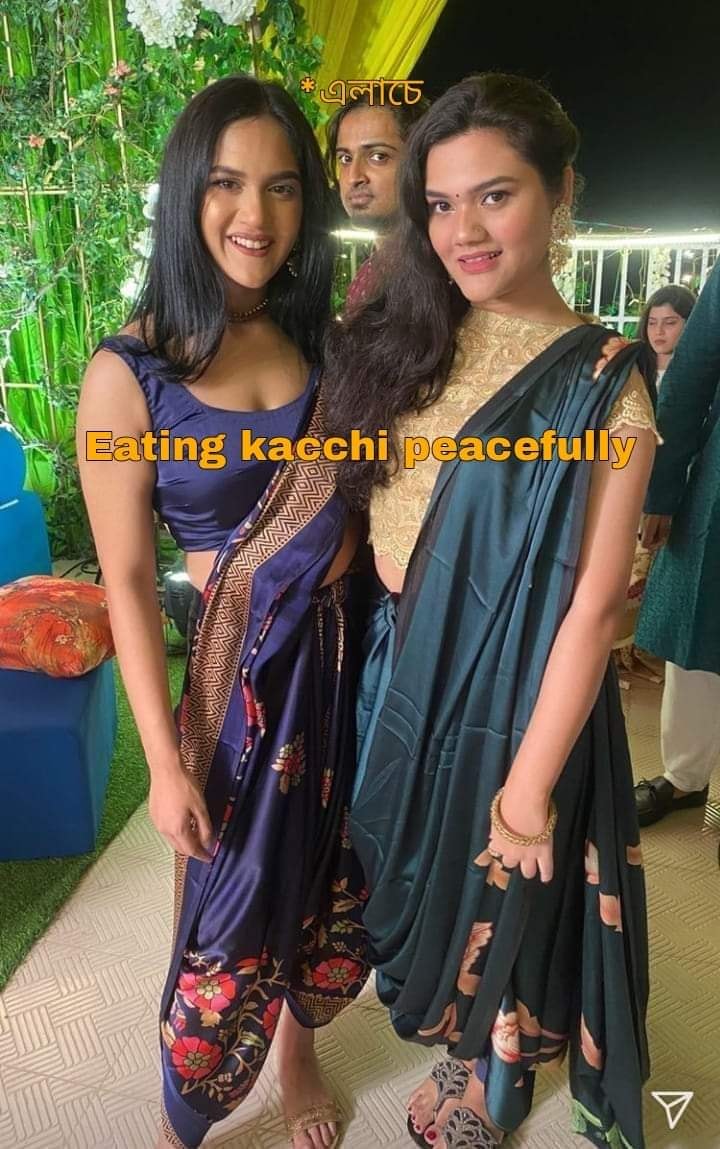
Caption: *এলাচে   Eating kacchi peacefully
Label: hate